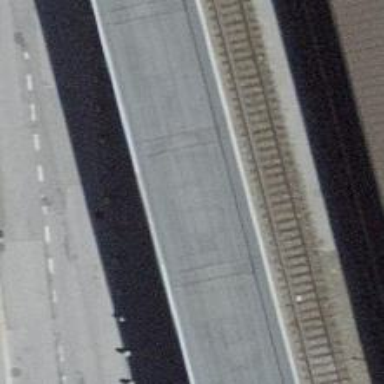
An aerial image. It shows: Asphalt footway with tunnel.